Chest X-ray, PA view. Patient: 65 years old, sex M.
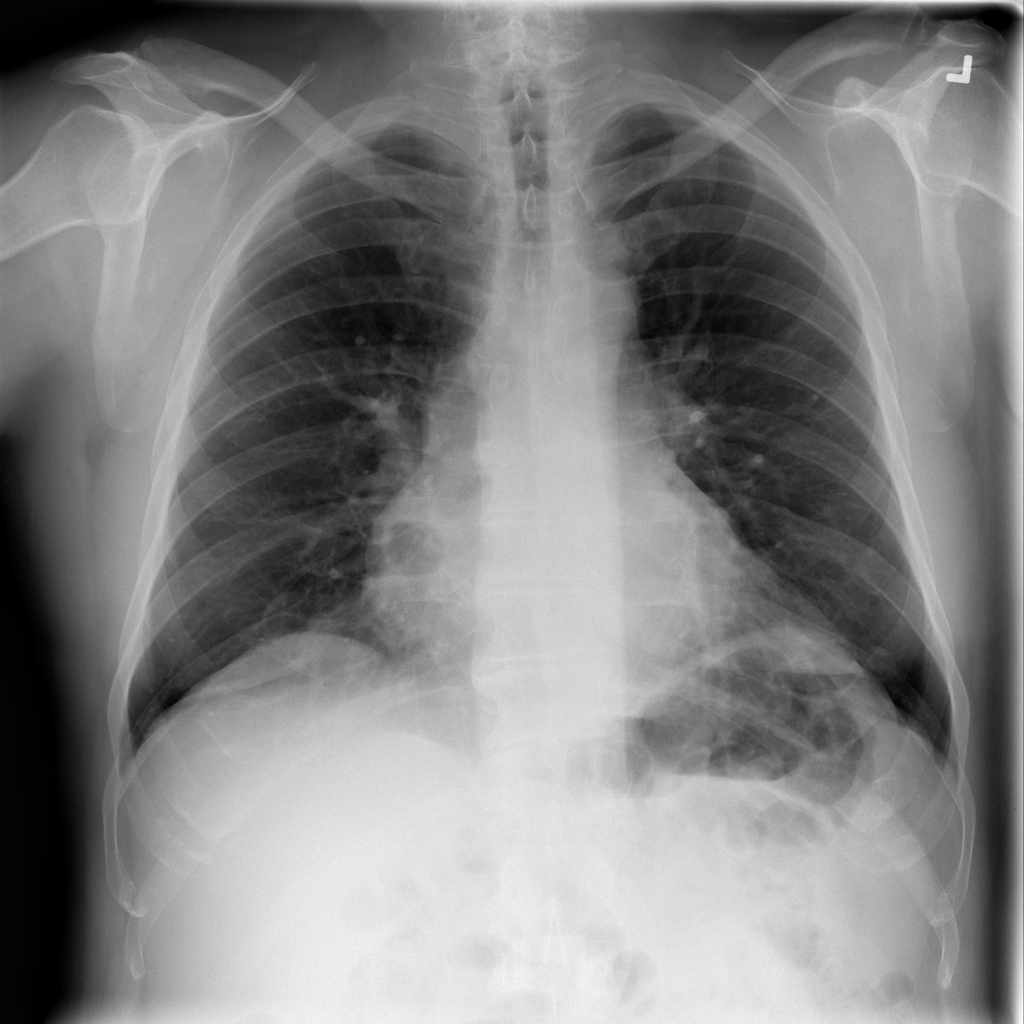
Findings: No Finding